Question: How do I use '$objects' in this function?
I pass data from database in array form, then I want to show this array in PHP page, but it's printing this word "array".
I want to print it in this format--> [ ['Trident','Internet Explorer 4.0','Win 95+','4','X'], ['Trident','Internet Explorer 5.0','Win 95+','5','C'], ['Trident','Internet Explorer 5.5','Win 95+','5.5','A'] ]
The code:
'''
function showing_daily_basket(){
$connect_mysql= @mysql_connect($server,$username,$passwor) or die ("Connection Failed!");
$mysql_db=mysql_select_db("GP15",$connect_mysql) or die ("Could not Connect to Database");
$query = "SELECT * FROM basket_daily_work";
$result=mysql_query($query) or die("Query Failed : ".mysql_error());
$objects= array();
while($rows=mysql_fetch_array($result))
{
$objects[]= $rows;
}
exit($objects);
}
'''
> and if i paste this var_dump($objects);' after while loop this the result
Blockquote

AFTER edit it's return nothing
'''
$connect_mysql= @mysql_connect($server,$username,$passwor) or die ("Connection Failed!");
$mysql_db=mysql_select_db("GP15",$connect_mysql) or die ("Could not Connect to Database");
$query = "SELECT * FROM basket_daily_work";
$result=mysql_query($query) or die("Query Failed : ".mysql_error());
$objects= array();
while($rows=mysql_fetch_array($result))
{
$objects[]= $rows;
}
var_dump($objects);
$data_set = "[";
$count_rows = count($objects);
$count = 1;
foreach($objects as $object){
$data_set .= "['". $object['basketID'] ."', '". $object['date'] ."', '". $object['time'] ."', '". $object['flag'] ."']";
if($count != $count_rows){
$data_set .= ",";
$count++;
}
}
$data_set .= "]";
echo $data_set;
'''
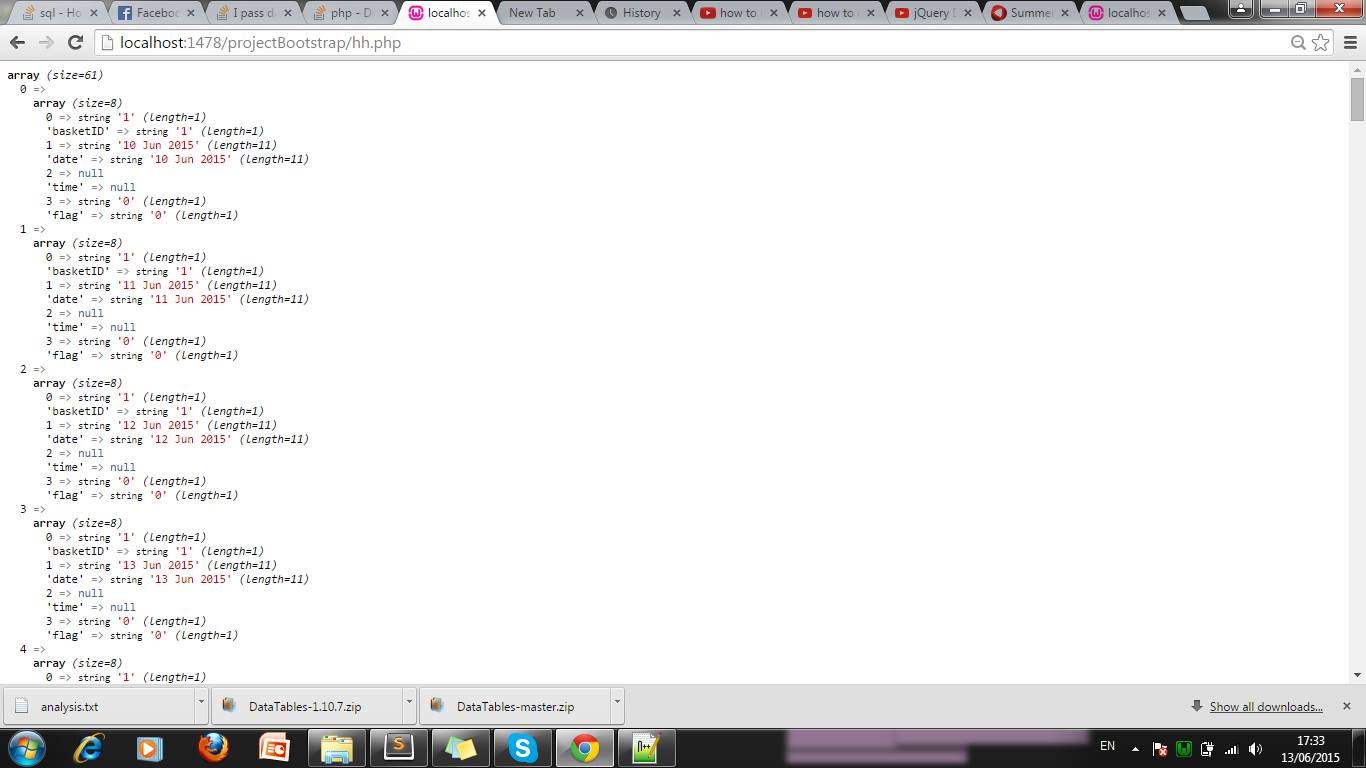
Answer: There will be an array within '$objects' for each row that was returned in your query. So you can loop through these and then do something with the results.
'''
foreach($objects as $object){
echo $object['column_name'];
}
'''
This code will echo out the value of the column name specified for each row returned.
A good way to see the structure of $objects before doing something with the results is
'''
print "<pre>";
var_dump($objects);
'''
EDIT - Try this
'''
$data_set = "[";
$count_rows = count($objects);
$count = 1;
foreach($objects as $object){
$data_set .= "['". $object['basketID'] ."', '". $object['date'] ."', '". $object['time'] ."', '". $object['flag'] ."']";
if($count != $count_rows){
$data_set .= ",";
$count++;
}
}
$data_set .= "]";
'''